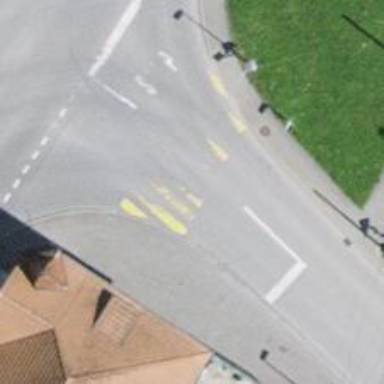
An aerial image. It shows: Zebra crossing on the road.